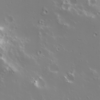
Label: not_dusty